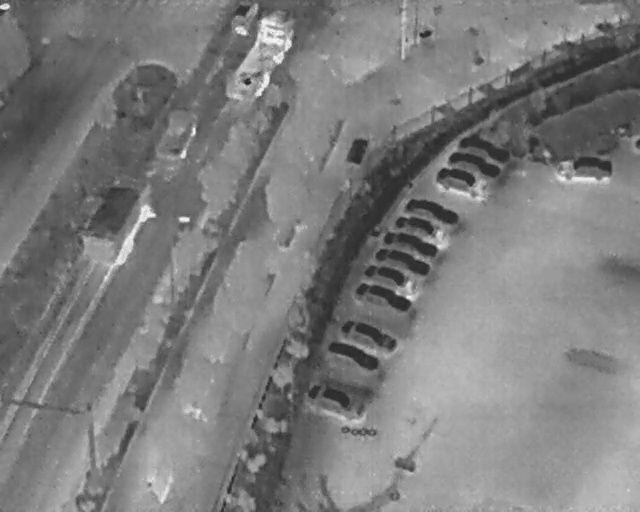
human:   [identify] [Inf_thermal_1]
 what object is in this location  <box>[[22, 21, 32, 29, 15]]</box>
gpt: <ref>1 medium othervehicle at the top left</ref>

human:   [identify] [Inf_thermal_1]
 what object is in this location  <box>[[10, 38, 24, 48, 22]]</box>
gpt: <ref>1 large othervehicle at the left</ref>

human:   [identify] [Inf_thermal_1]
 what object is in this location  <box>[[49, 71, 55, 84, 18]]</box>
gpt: <ref>1 medium car at the bottom</ref>

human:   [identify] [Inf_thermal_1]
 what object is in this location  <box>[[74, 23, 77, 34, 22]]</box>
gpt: <ref>1 medium car at the top right</ref>